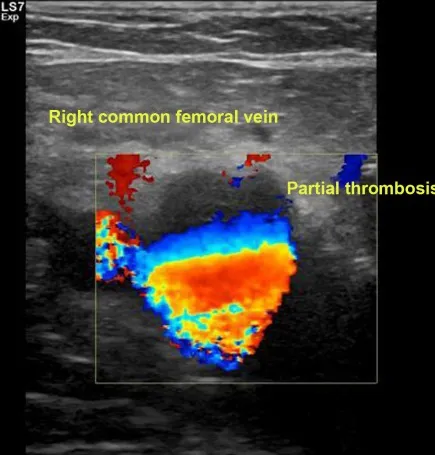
Subacute partial venous thrombosis of the common femoral vein.
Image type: radiology (ultrasound)